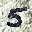
Label: 5